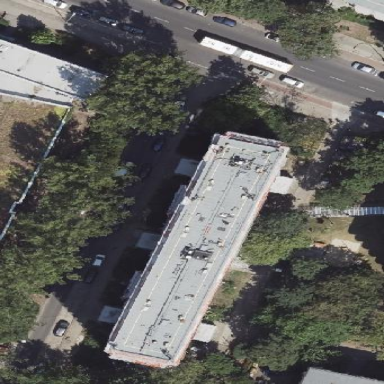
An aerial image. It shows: Building with flat roof.